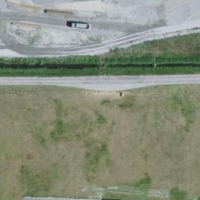
EUNIS habitat code: 57
Species observed at this site:
Alcedo atthis